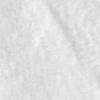
Label: no_change